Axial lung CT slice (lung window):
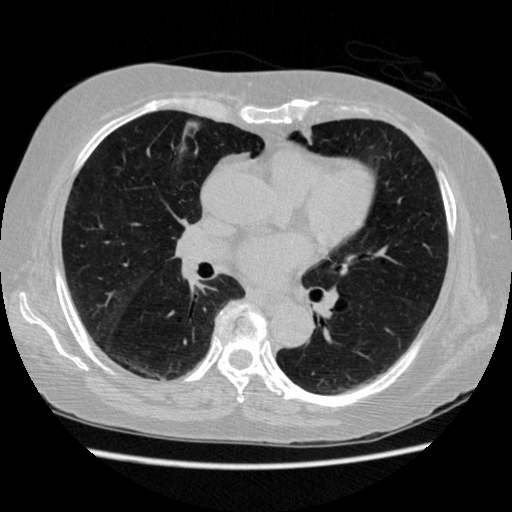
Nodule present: no